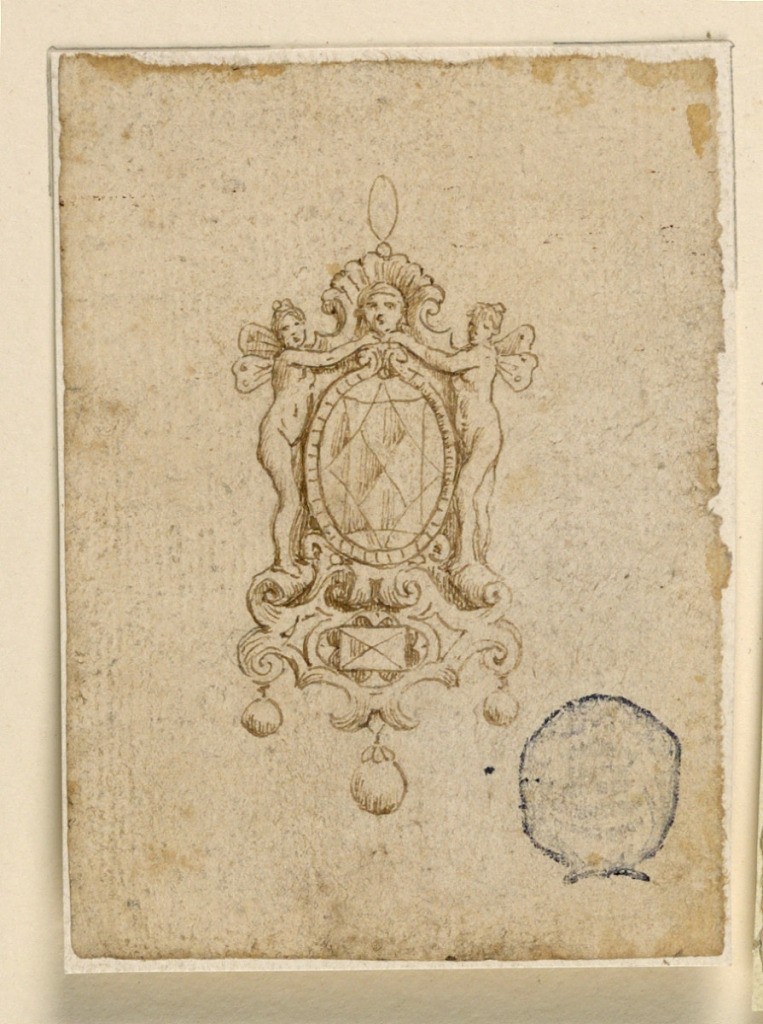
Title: Design for a Pendant
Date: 1875–1900
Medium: Pen and ink, brush and sepia on paper
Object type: Drawing
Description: Below is an escutcheon of scrollwork, with an oblong diamond in the center and three pending round diamonds. Above it, the oval frame of a big diamond. Psyche with butterfly wings. On the top, a shell fan with a head in front, sbove the ring.